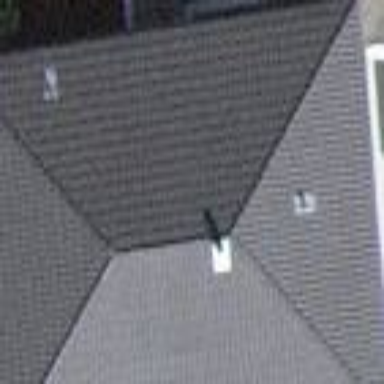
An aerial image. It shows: Hipped roof house.